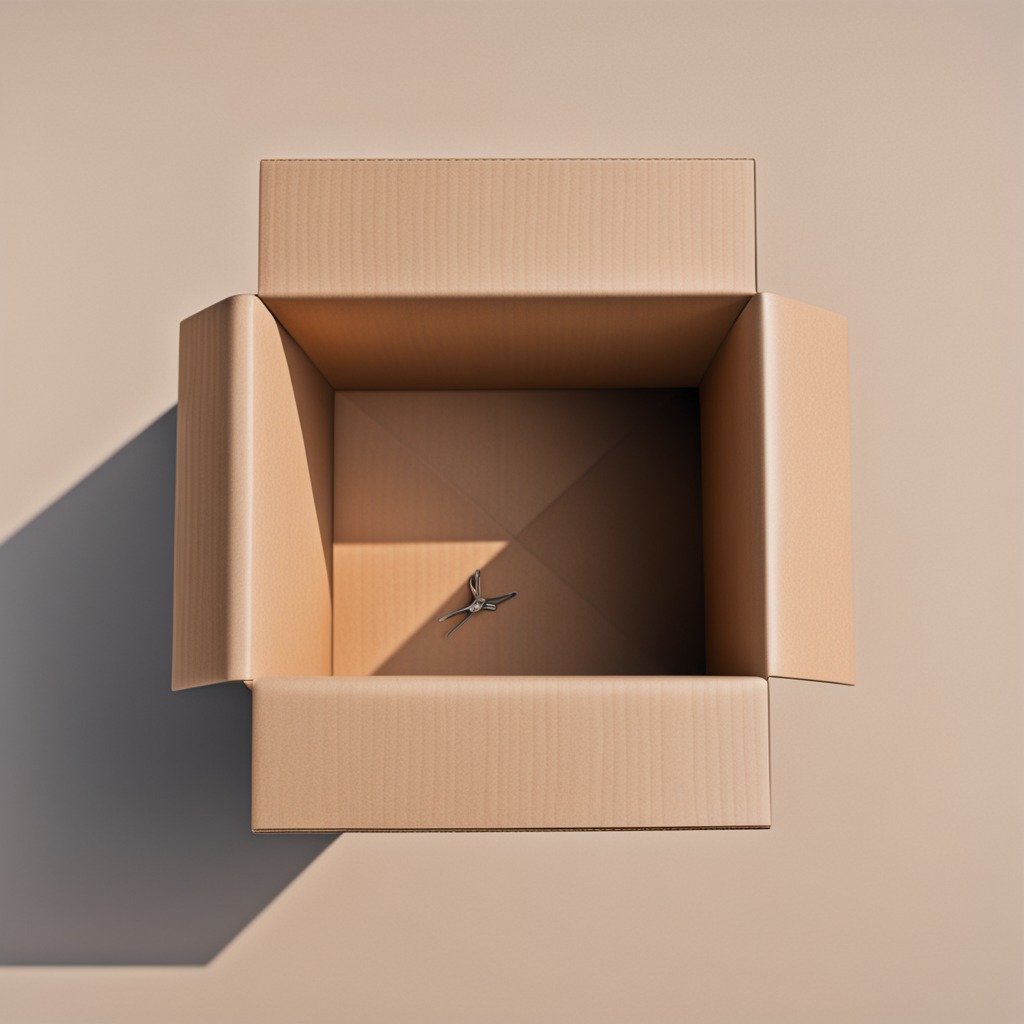
A plier lying on the cardboard box surface in an outdoor workshop during daytime bright natural light soft shadows slightly creased but